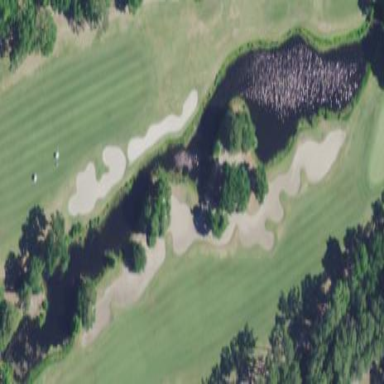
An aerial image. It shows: Scenic view of water hazard on golf course. The natural water feature adds beauty to the landscape.